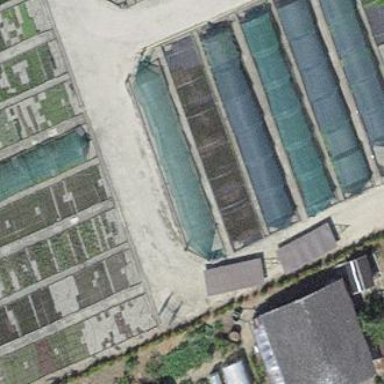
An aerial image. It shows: Plant nursery area.